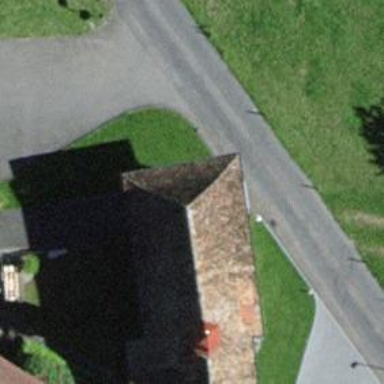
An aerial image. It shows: Chapel that serves as place of worship.